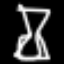
Label: hourglass